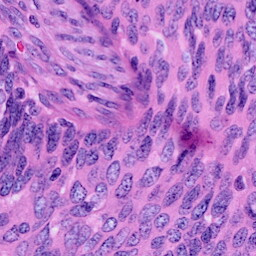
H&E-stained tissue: Cervix